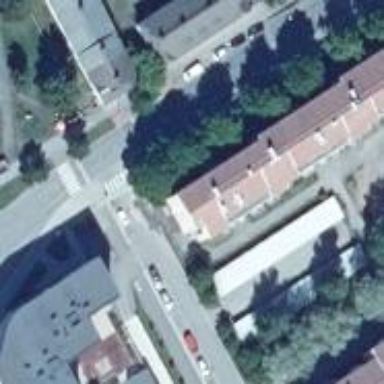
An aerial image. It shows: Gabled roof apartment building with dark salmon eternit roof. The building itself is light salmon color.